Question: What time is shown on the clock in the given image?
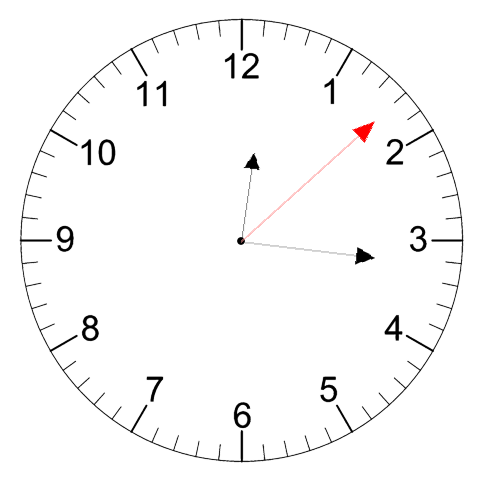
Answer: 12:16:08